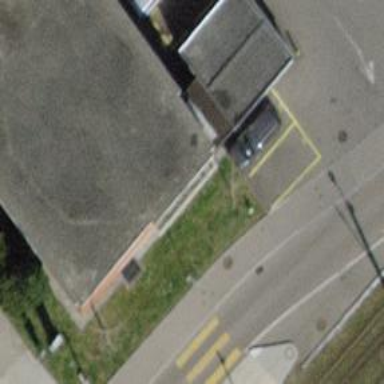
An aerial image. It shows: Garage building.